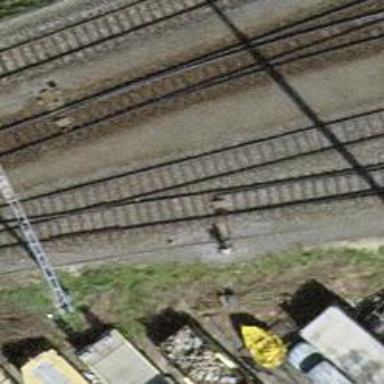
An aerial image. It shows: Railway yard with one track in service.